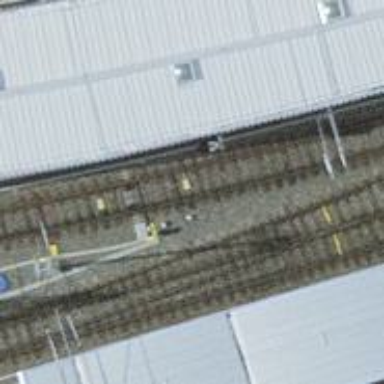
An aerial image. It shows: Railway signal.